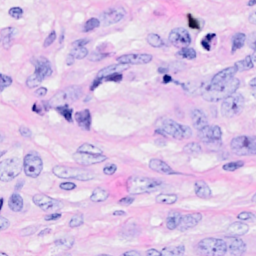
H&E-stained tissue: Breast